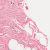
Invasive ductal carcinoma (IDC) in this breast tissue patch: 0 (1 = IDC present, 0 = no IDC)